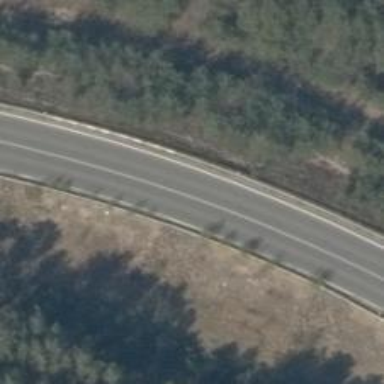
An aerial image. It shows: Asphalt trunk link road.